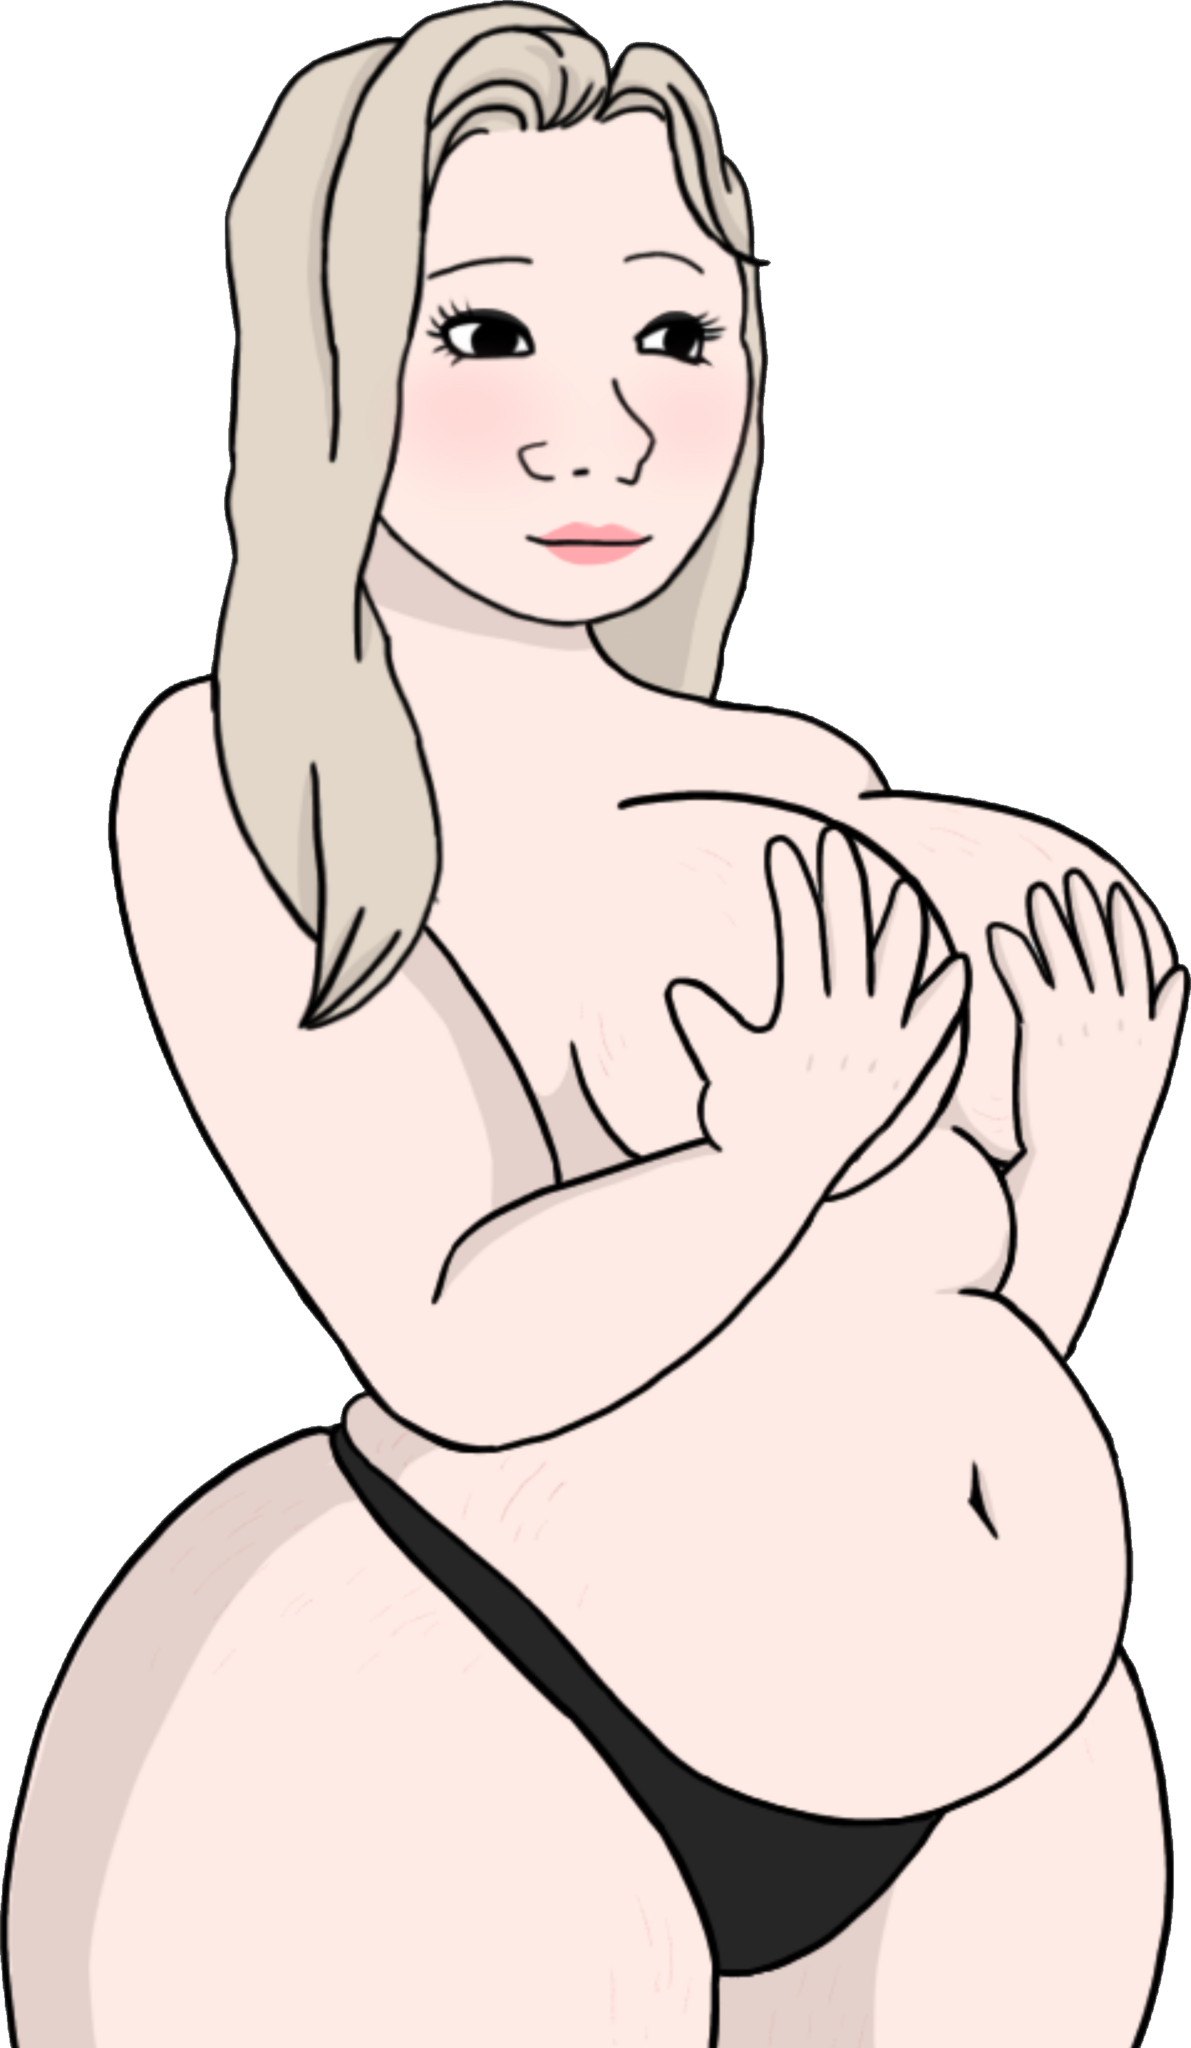
Label: 5_Trad_Wife